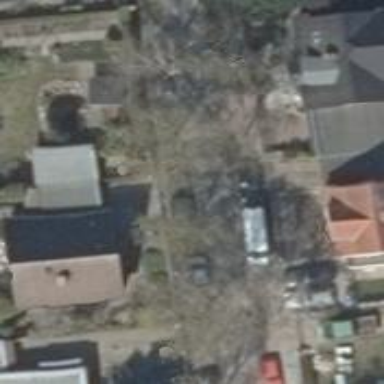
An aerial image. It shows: Deciduous broadleaved tree.